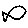
Label: fish